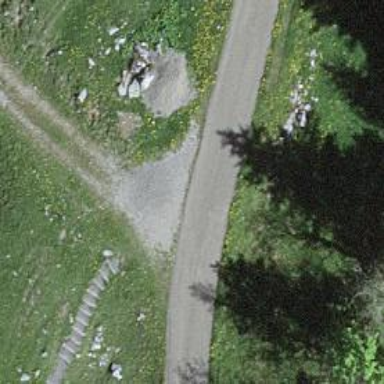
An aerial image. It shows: Unclassified asphalt road with grade1 tracktype.